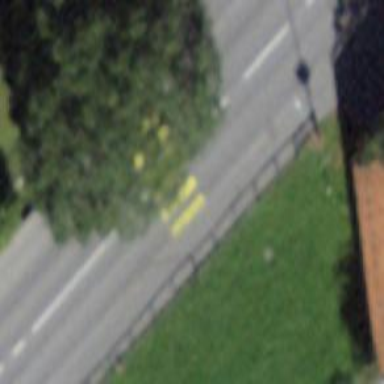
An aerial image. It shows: Zebra crossing on the road.